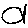
Label: fish